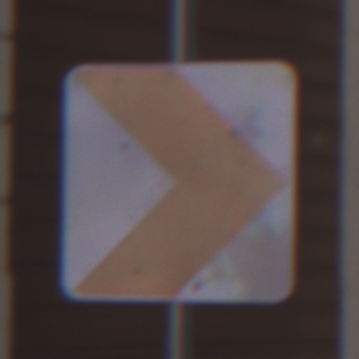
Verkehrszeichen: RichtungstafelnInKurvenKleinLinks
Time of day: MorningAfternoon
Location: Outdoor (Urban)
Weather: PartlyCloudy
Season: NotSpecified
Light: Natural